Question: My application is crashing when i tried to push the view controller with ios 6, it seems to be working fine in ios 5. Crash details are as follows
0x17aebd0 CA::Transaction::ensure crash.

Thanks in advance.
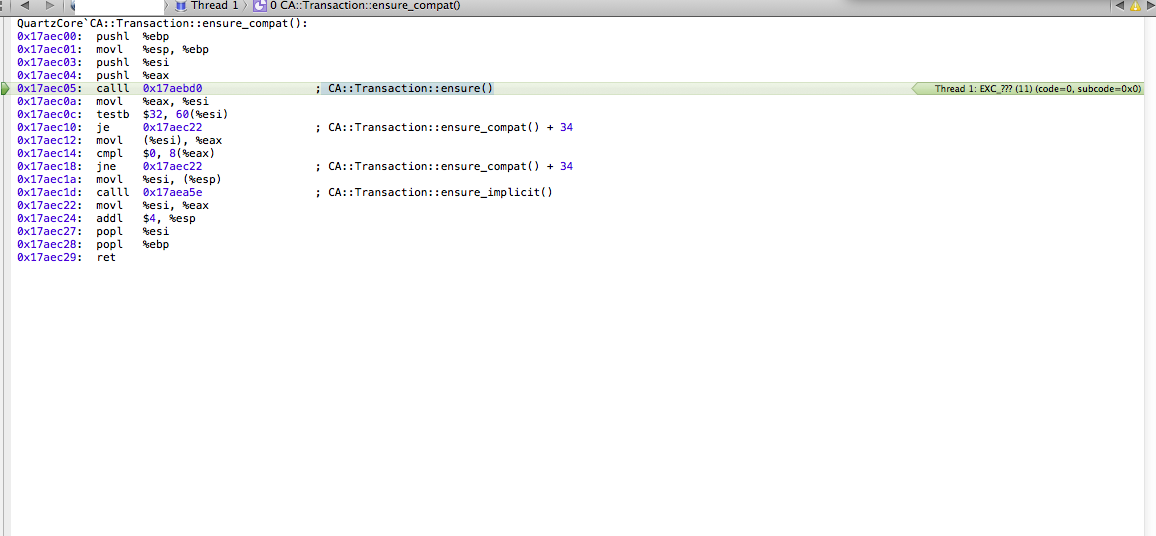
Answer: I found the solution, this is because of setting same background view to the two different tableviews, i have fixed this issue by setting different background views to the tableviews
UIView *lView=[[UIView alloc]init];
[self.mTableView setBackgroundView:lView];
[lView release];
lView=nil;
lView=[[UIView alloc]init];
[self.mTableView2 setBackgroundView:lView];
[lView release];
lView=nil;